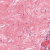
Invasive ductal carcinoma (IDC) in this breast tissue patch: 0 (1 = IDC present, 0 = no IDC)